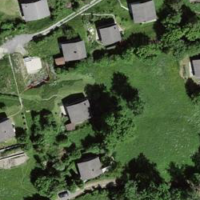
EUNIS habitat code: 52
Species observed at this site:
Astrantia major
Plantago major
Linaria repens
Chelidonium majus
Galeopsis tetrahit
Lilium bulbiferum
Silene dioica
Aegopodium podagraria